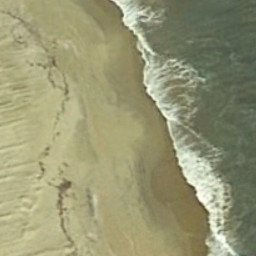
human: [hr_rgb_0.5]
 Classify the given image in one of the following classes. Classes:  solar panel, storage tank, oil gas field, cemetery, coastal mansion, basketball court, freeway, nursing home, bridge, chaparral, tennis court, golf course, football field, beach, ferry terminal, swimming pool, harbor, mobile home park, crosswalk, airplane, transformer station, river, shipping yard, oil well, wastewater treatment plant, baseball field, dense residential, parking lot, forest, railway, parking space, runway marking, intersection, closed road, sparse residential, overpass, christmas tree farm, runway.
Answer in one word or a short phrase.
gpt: beach